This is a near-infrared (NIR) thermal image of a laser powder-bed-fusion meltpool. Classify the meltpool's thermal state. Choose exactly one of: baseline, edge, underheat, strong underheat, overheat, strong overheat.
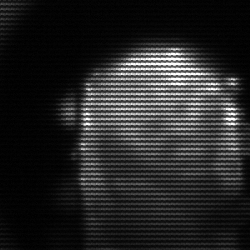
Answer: baseline